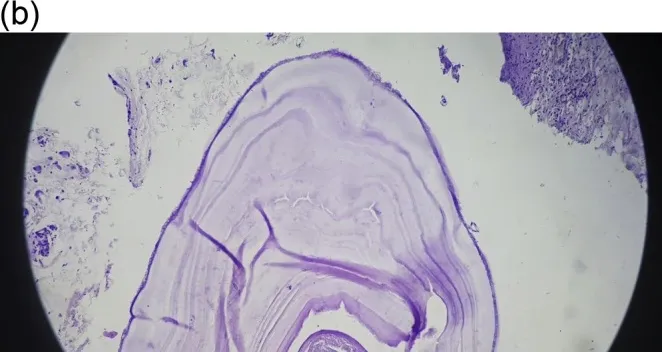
(b) Laminated membrane which is typical for hydatid.
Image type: pathology (h&e)